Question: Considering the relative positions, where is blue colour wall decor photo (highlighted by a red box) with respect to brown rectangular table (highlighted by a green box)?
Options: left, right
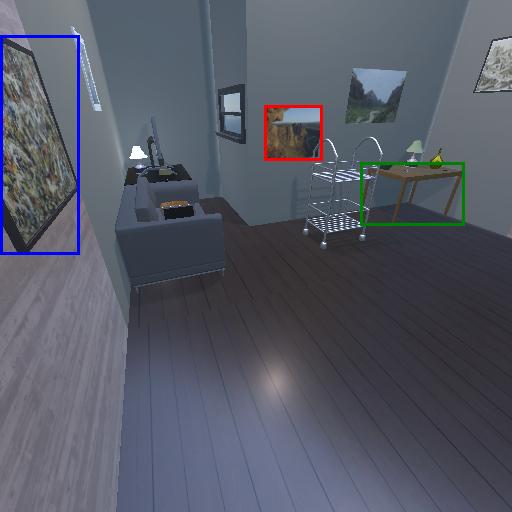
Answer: left